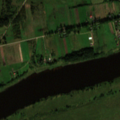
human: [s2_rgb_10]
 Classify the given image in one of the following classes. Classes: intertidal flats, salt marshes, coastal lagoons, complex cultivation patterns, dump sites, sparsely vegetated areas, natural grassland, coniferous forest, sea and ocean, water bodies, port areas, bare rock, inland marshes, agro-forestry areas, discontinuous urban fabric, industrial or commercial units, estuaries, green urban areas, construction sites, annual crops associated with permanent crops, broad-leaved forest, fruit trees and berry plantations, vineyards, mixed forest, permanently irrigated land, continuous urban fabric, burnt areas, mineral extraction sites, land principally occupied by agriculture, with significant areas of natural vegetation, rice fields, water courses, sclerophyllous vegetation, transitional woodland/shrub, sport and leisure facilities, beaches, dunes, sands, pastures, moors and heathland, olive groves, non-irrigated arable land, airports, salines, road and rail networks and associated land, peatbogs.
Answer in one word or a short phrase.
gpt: discontinuous urban fabric, pastures, complex cultivation patterns, land principally occupied by agriculture, with significant areas of natural vegetation, transitional woodland/shrub, water courses